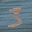
Label: 3